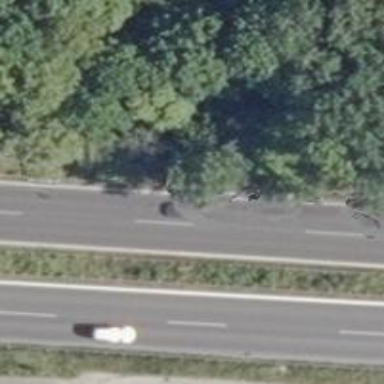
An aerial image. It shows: Asphalt trunk highway.